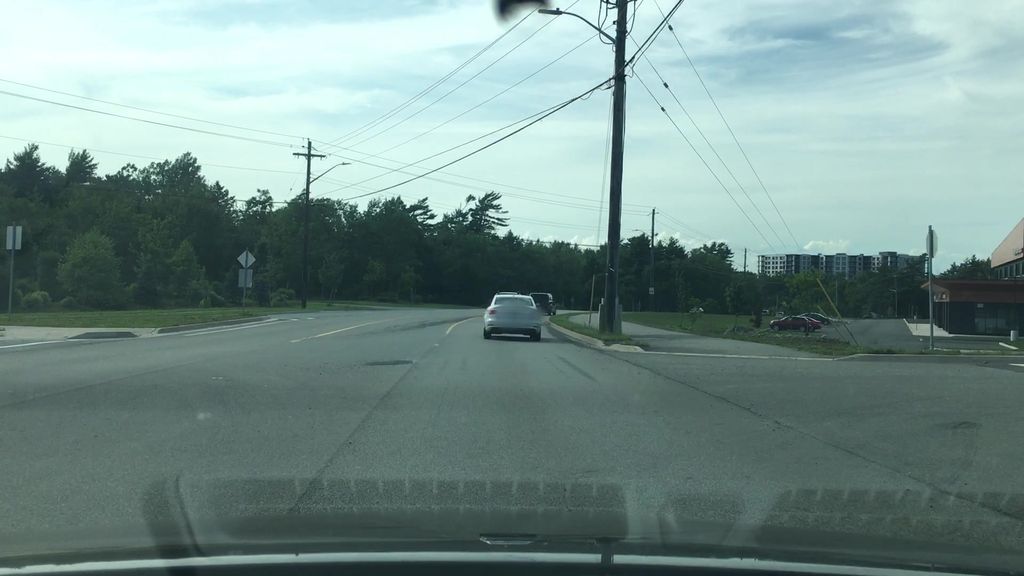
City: halifax